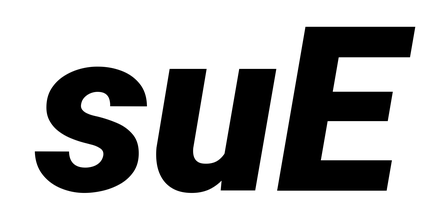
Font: Roboto-Italic_Black_Italic